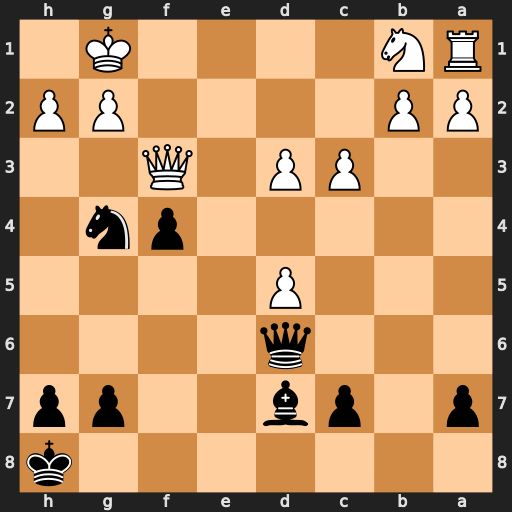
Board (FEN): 7k/p1pb2pp/3q4/3P4/5pn1/2PP1Q2/PP4PP/RN4K1
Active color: b
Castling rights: -
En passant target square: -
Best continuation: Qb6+ d4 Qxb2 Nd2 Qxa1+